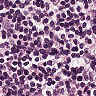
Metastatic tissue present: no